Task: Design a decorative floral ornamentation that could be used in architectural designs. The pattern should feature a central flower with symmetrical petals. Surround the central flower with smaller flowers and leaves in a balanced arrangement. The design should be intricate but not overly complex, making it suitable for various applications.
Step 1751:
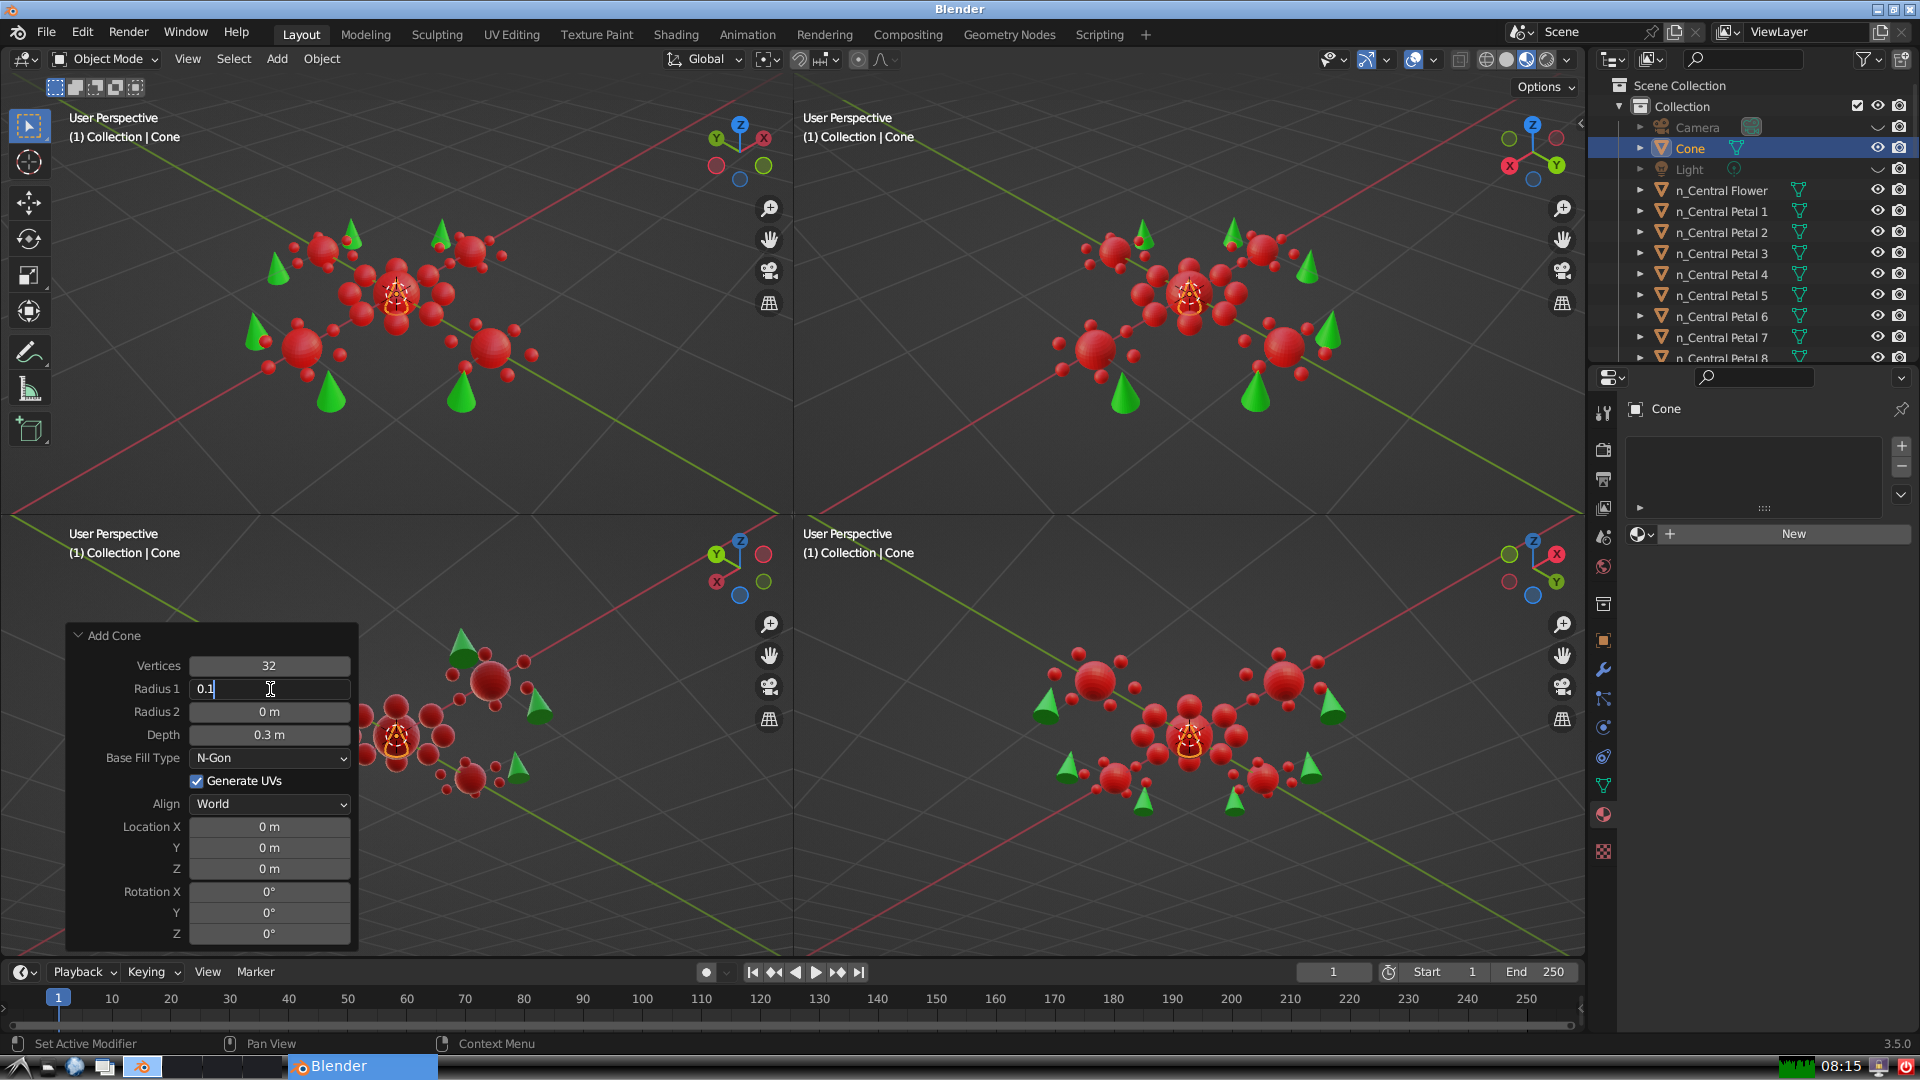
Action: {"key_press": ['Return']}